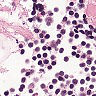
Metastatic tissue present: no